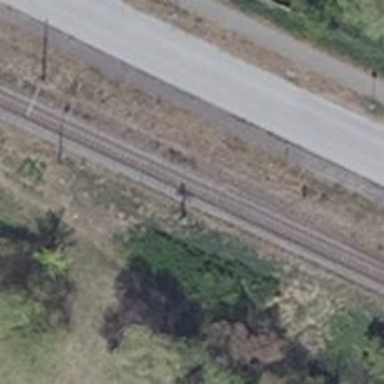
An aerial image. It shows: Railway signal.